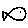
Label: fish